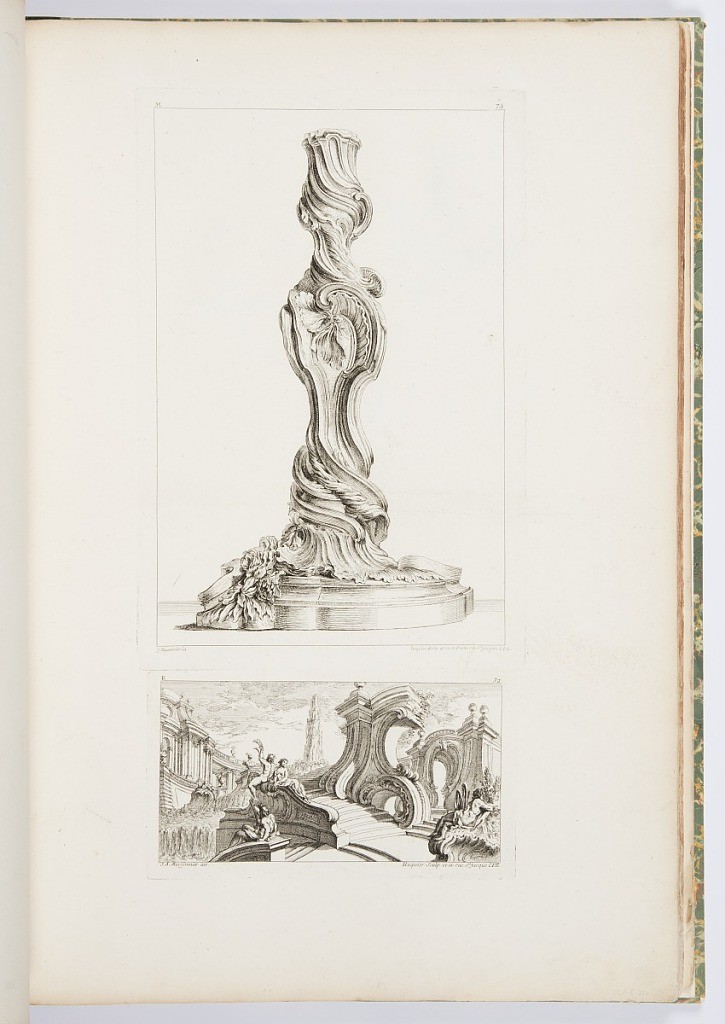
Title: Design for Ornament from Cinquieme Livre d'Ornemens, plate 32, from Oeuvres de Juste-Aurèle Meissonnier (Works by Juste-Aurèle Meissonnier)
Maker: Juste-Aurèle Meissonnier, French, b. Italy, 1695–1750
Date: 1748 (first printing 1734)
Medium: Engraving on white laid paper
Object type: Print
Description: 1921-6-212-33-a: Candlestick on platform; twisting from bottom to t...;     1921-6-212-33-b: View of fantastic architecture scene with four nud...